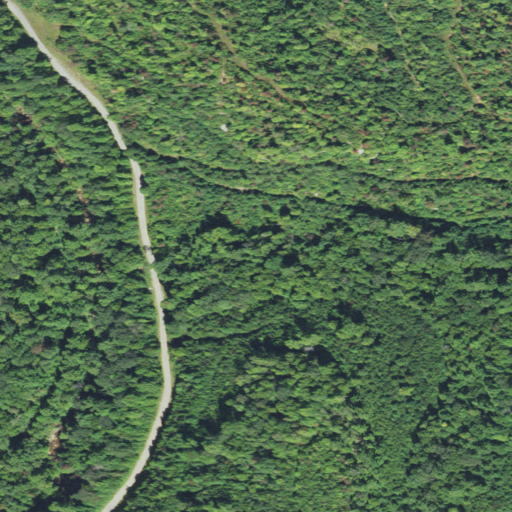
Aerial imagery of valley in West Virginia named Broad Hollow containing mixed forest, deciduous forest, and evergreen forest